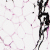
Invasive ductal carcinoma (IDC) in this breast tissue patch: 0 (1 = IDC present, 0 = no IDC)